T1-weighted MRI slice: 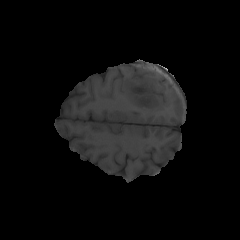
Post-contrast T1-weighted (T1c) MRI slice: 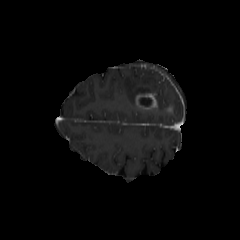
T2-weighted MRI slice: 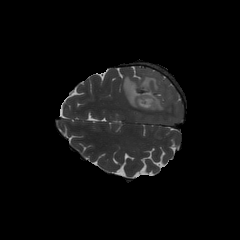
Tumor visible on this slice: yes